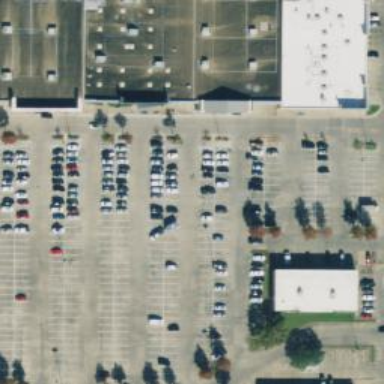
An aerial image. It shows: Parking space.